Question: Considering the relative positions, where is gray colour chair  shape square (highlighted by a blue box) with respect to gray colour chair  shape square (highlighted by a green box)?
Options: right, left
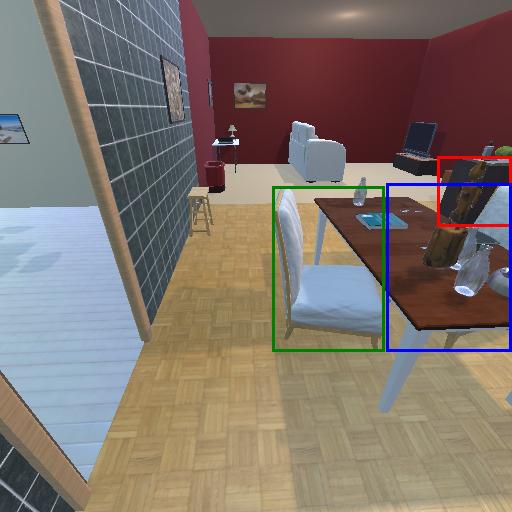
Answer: right